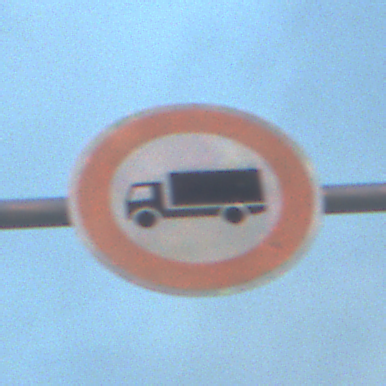
Verkehrszeichen: VerbotFuerKraftfahrzeugeUeberDreiKommaFuenfTonnen
Umgebung: Outdoor, Beach
Tageszeit: SunriseSunset
Wetter: PartlyCloudy
Licht: Natural
Jahreszeit: NotSpecified
Kontrast: MediumContrast